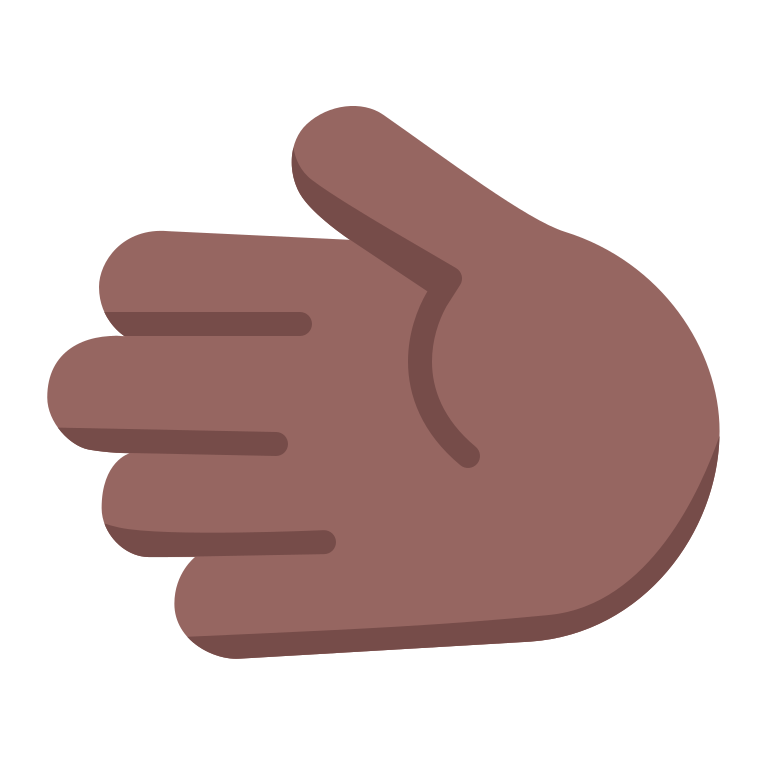
leftwards hand flat  dark